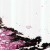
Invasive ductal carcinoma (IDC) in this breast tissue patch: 0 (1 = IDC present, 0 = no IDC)